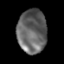
Tissue: lung
Cell type: Epithelial cells
Senescence score: 0.2253
Nuclear area (px): 1251
Mean DAPI intensity: 100.342